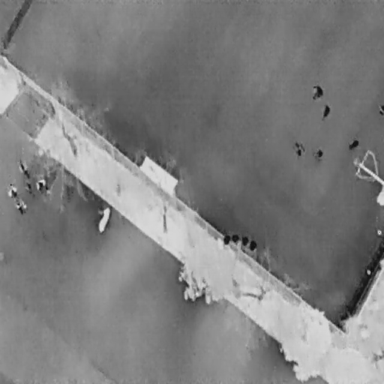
There are 11 People in the infrared image.